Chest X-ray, AP view. Patient: 52 years old, sex M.
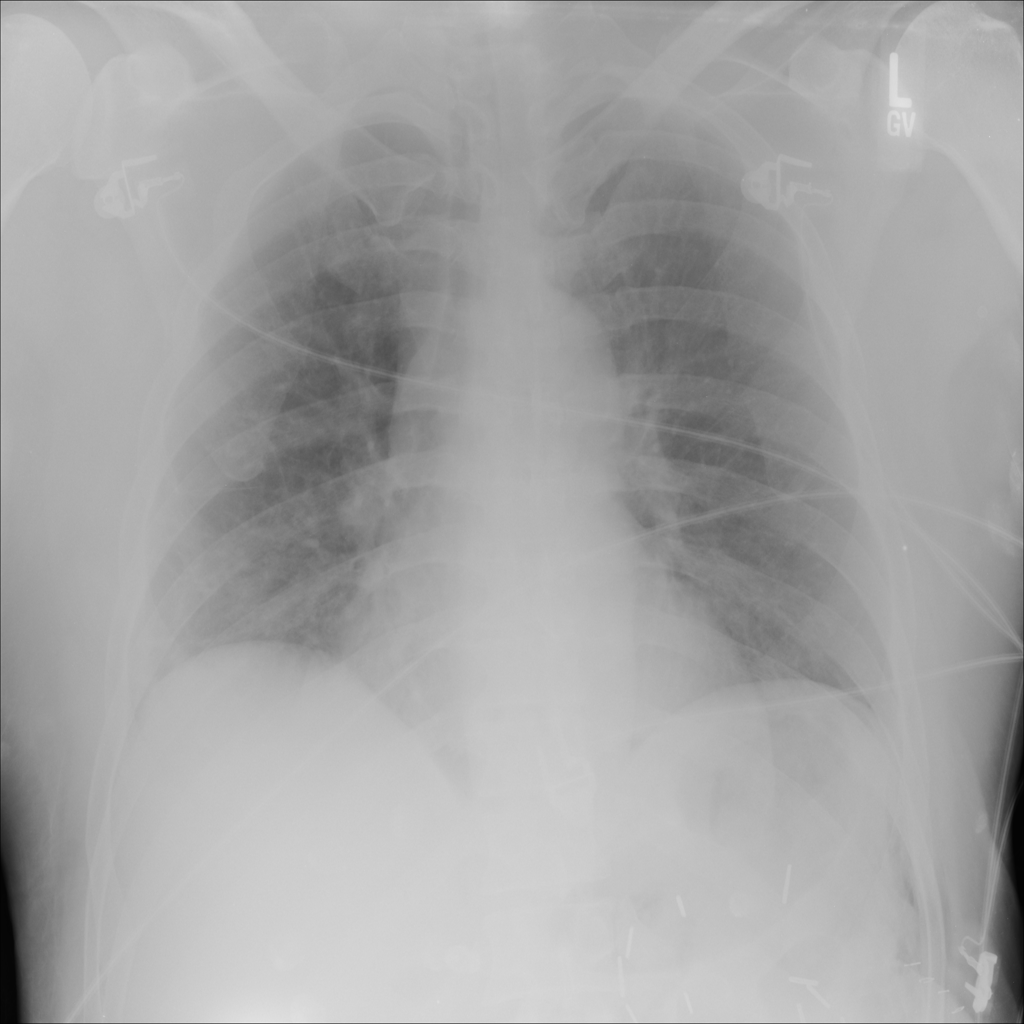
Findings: No Finding